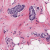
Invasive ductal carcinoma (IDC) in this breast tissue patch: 1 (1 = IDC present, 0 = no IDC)